Question: I would like to pass NTLM credentials to a remote web service.
I load my page from 'rm1.domain.com' and in its Javascript, a web service on 'rm2.domain.com' is called.
I would like the web service called to be able to read the NTLM credentials of the user doing the calling, but I am running into some issues.
If I have the following in my config file:
'''
<webHttpEndpoint>
<standardEndpoint name=""
automaticFormatSelectionEnabled="true"
crossDomainScriptAccessEnabled="true">
<security>
<transport clientCredentialType="Ntlm"></transport>
</security>
</standardEndpoint>
</webHttpEndpoint>
'''
and only Windows Authentication enabled in IIS, I get the expected:

I have the following in my config file
'''
<webHttpEndpoint>
<standardEndpoint name="" automaticFormatSelectionEnabled="true">
<security>
<transport clientCredentialType="Ntlm"></transport>
</security>
</standardEndpoint>
</webHttpEndpoint>
'''
and the following in my JavaScript:
'''
jQuery.ajax({
url: "http://rm2.domain.com/getInfo?name=bobsyouruncle,
dataType: "json",
async: false,
success: function(data) {
console.log('woot');
},
error: function(ex) {
console.log(ex);
}
});
'''
and only Windows Authentication enabled in IIS, the browser throws:
- <URL>'http://rm1'
If I change my JavaScript to JSONP, then I get nothing either, but that's not unexpected either as I removed from the web.config. But as you will see in scenario C, you can't have with an authentication scheme enabled.
If mr2's web service's web.config is like scenario B, IIS authentication anonymous is enabled (and windows auth is disabled), and jQuery's request is JSONp then the service returns data, but the authentication information isn't passed.
Is there a way to leave my web service as IIS anonymous, with the cross domain tag in its web.config, pass the domain (NTLM) credentials from the browser and parse them in my code-behind of my web service.
The documentation and sheer number of options is overwhelming and confusing.
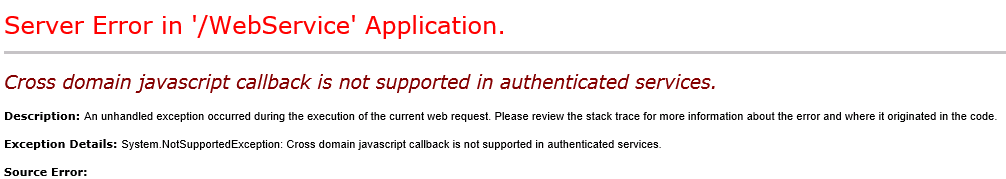
Answer: Have a look at this, there are some interesting points made on the use of NTLM and Impersonation.
<URL>
I know your question is not WCF specific, but some of the points raised bare relevance to your scenario.
The Last comment saying "authenticationScheme and proxyAuthenticationScheme to "Ntlm" is an interesting one for you.